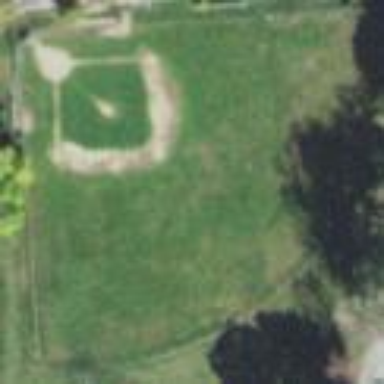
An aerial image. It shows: Baseball pitch for leisure land.